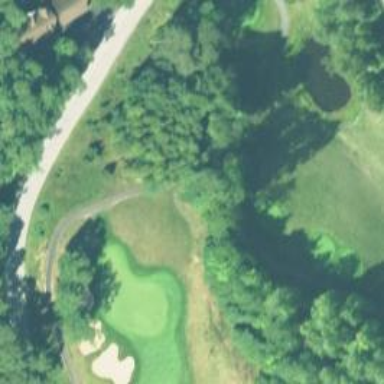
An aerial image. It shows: Path for golf carts.